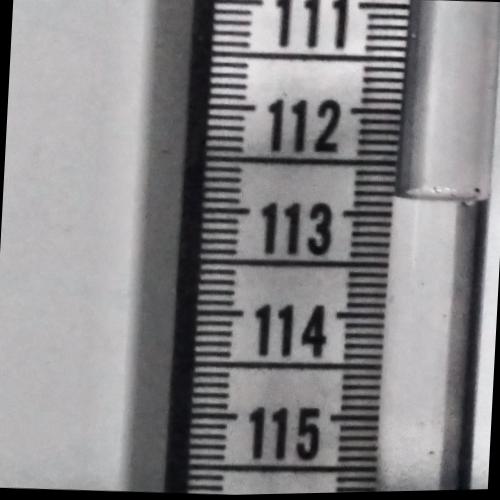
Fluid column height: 112.8 cm